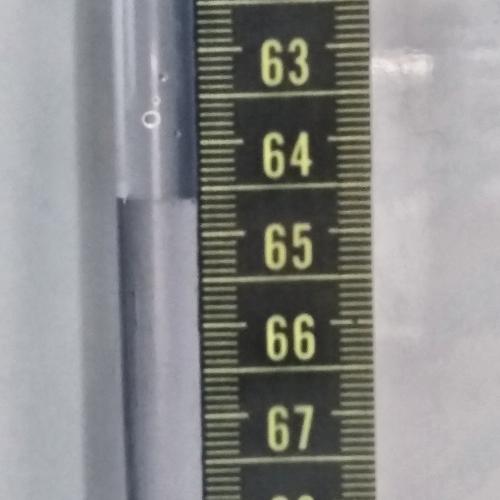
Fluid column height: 64.6 cm